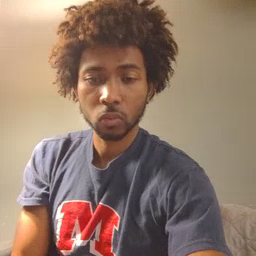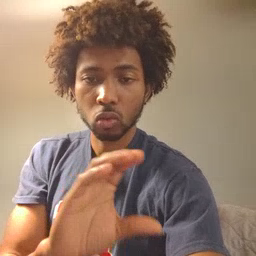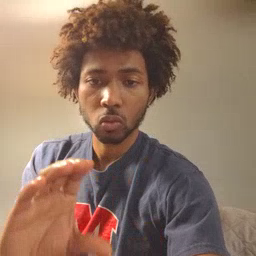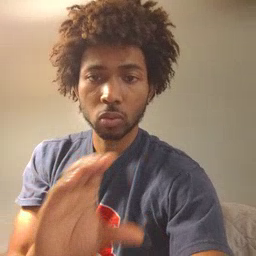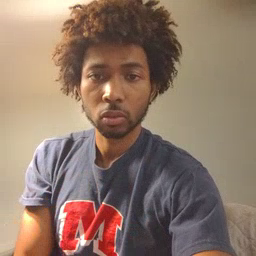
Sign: chocolate